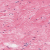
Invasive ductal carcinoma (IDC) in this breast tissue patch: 0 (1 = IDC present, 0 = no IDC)